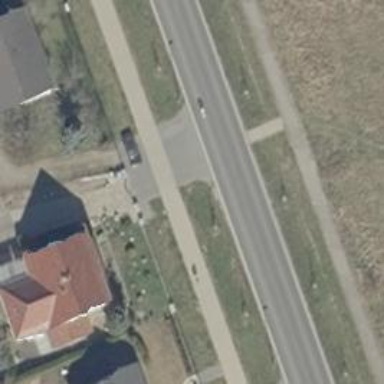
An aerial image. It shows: Secondary road with asphalt surface and separate sidewalks on both sides.